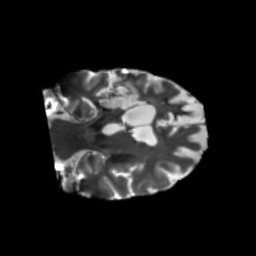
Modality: T2w
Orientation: coronal
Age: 58
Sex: male
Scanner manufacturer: siemens
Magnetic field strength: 3 T
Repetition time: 5.47 s
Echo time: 0.0854 s